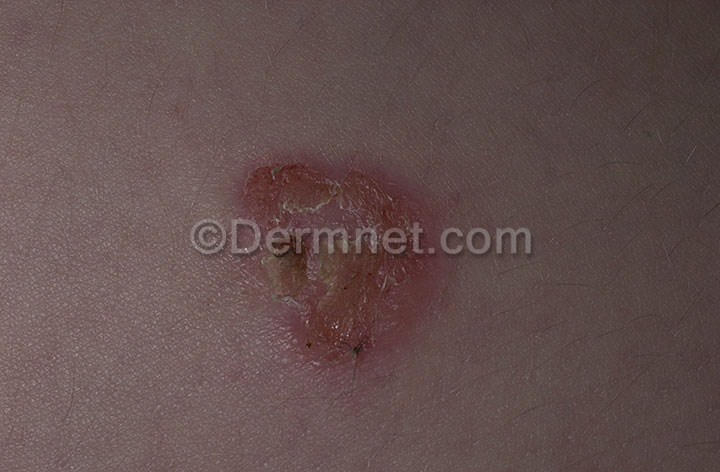
Disease: Cellulitis Impetigo and other Bacterial Infections